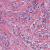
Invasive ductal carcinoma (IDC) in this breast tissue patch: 1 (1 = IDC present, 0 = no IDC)